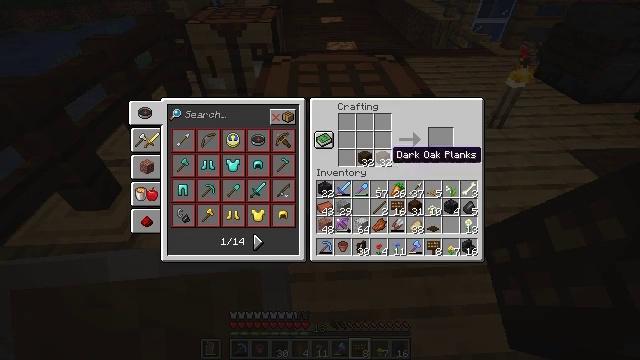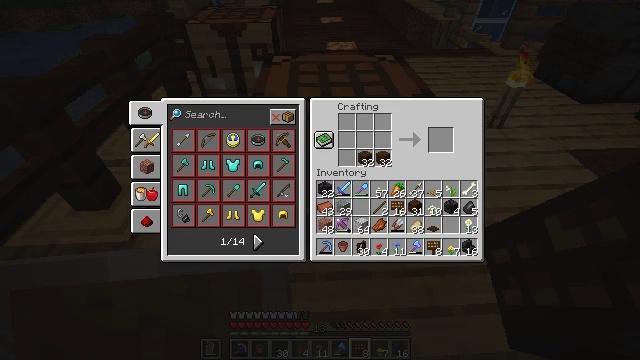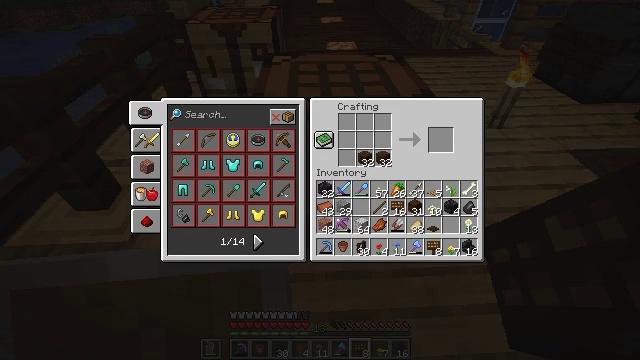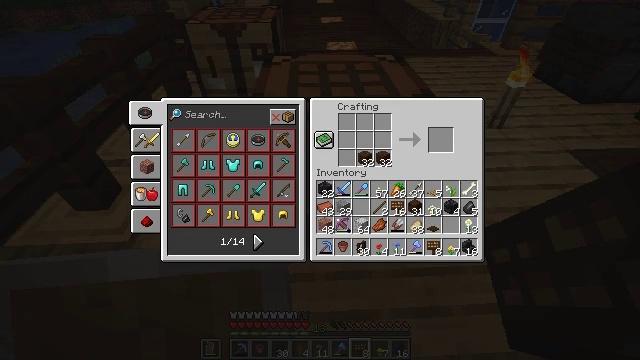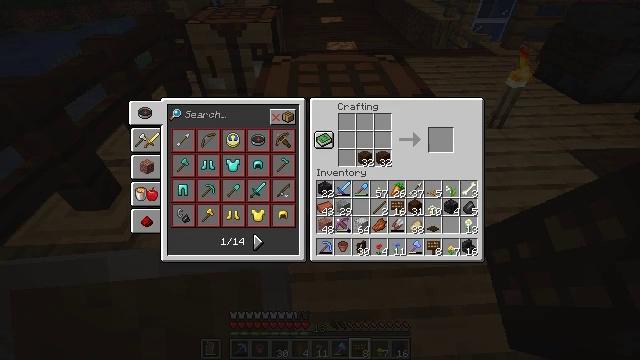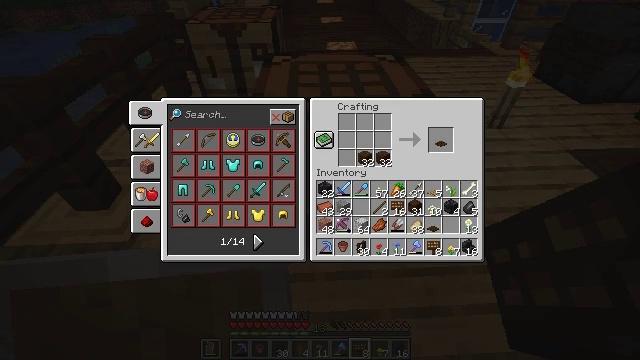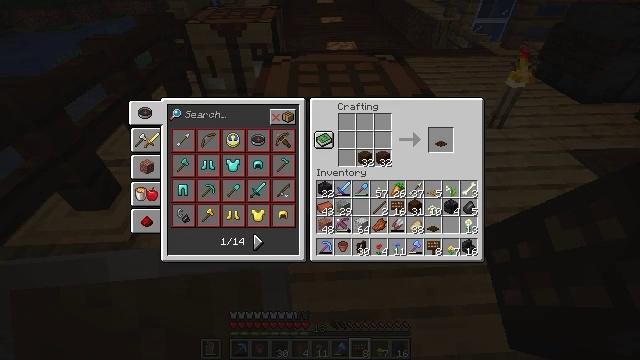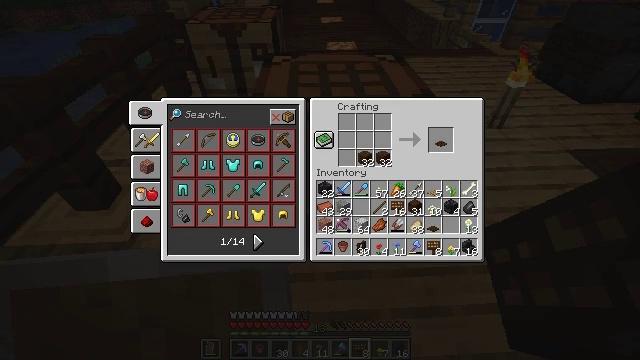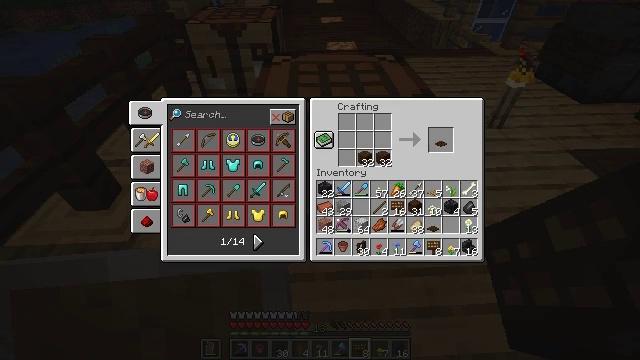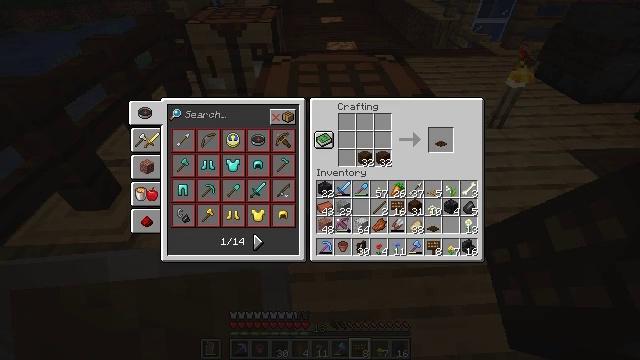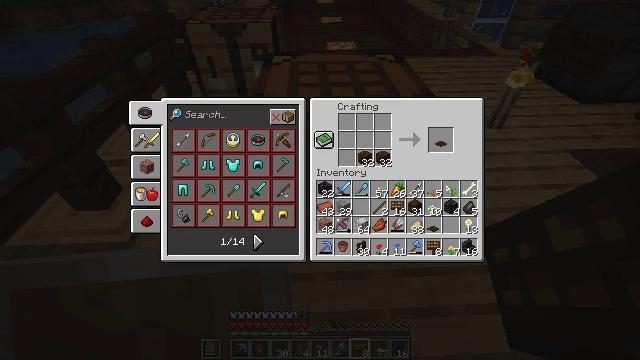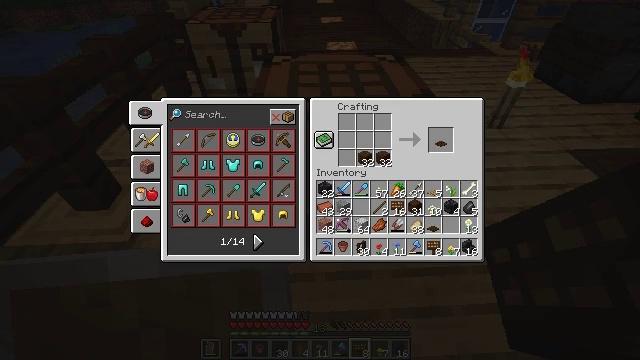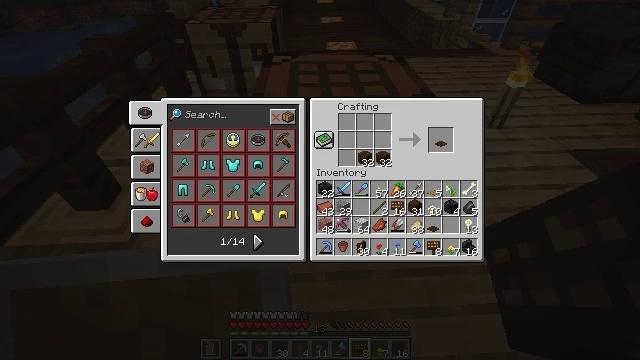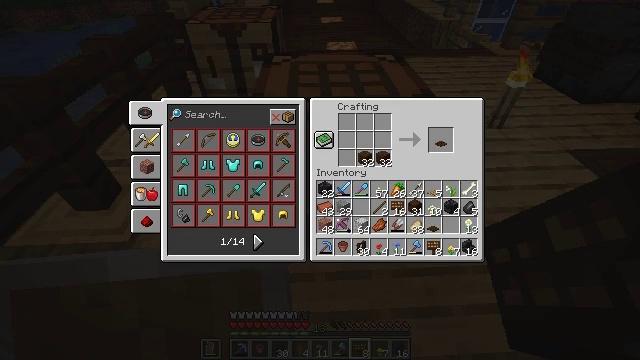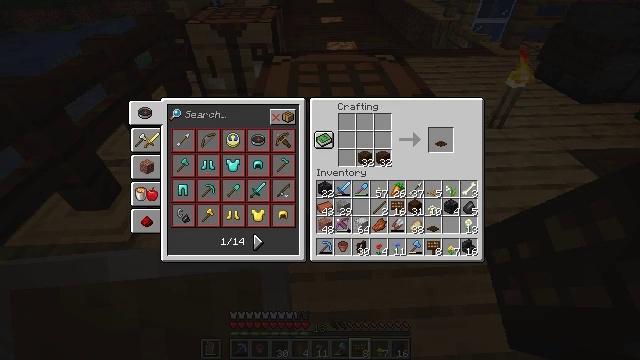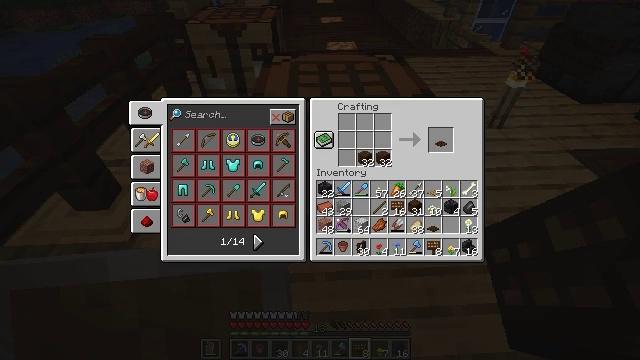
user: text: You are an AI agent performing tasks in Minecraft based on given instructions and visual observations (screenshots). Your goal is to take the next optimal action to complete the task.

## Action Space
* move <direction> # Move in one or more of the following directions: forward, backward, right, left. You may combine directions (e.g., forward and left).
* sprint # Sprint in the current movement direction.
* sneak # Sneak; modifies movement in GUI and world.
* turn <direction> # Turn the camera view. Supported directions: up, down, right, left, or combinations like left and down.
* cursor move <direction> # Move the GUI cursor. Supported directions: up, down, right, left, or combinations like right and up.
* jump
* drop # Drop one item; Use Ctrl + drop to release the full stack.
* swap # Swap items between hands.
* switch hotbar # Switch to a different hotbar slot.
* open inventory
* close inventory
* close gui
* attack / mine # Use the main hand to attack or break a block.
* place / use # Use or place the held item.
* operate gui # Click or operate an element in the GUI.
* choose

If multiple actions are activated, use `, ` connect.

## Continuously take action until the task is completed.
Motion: motion action
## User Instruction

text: Get a dark oak pressure plate at the crafting table using dark oak planks.
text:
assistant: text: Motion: cursor move right
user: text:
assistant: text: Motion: cursor move right
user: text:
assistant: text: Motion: no_op
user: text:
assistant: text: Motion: cursor move right
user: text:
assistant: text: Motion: no_op
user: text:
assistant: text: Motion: no_op
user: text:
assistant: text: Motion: no_op
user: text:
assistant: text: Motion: no_op
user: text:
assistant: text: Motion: no_op
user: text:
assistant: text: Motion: no_op
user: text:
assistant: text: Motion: no_op
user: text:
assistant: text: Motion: no_op
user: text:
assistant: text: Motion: no_op
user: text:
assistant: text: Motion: no_op
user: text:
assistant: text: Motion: no_op
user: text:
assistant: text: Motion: no_op
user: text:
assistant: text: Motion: no_op
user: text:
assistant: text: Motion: no_op
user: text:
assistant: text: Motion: no_op
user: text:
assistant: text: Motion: cursor move left
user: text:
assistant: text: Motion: cursor move left and down
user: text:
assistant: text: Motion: no_op
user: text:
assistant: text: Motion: no_op
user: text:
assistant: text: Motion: cursor move right
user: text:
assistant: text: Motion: cursor move right
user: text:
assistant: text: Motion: no_op
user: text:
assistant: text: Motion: no_op
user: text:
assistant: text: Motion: cursor move right
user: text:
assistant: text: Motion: no_op
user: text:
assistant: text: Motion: no_op